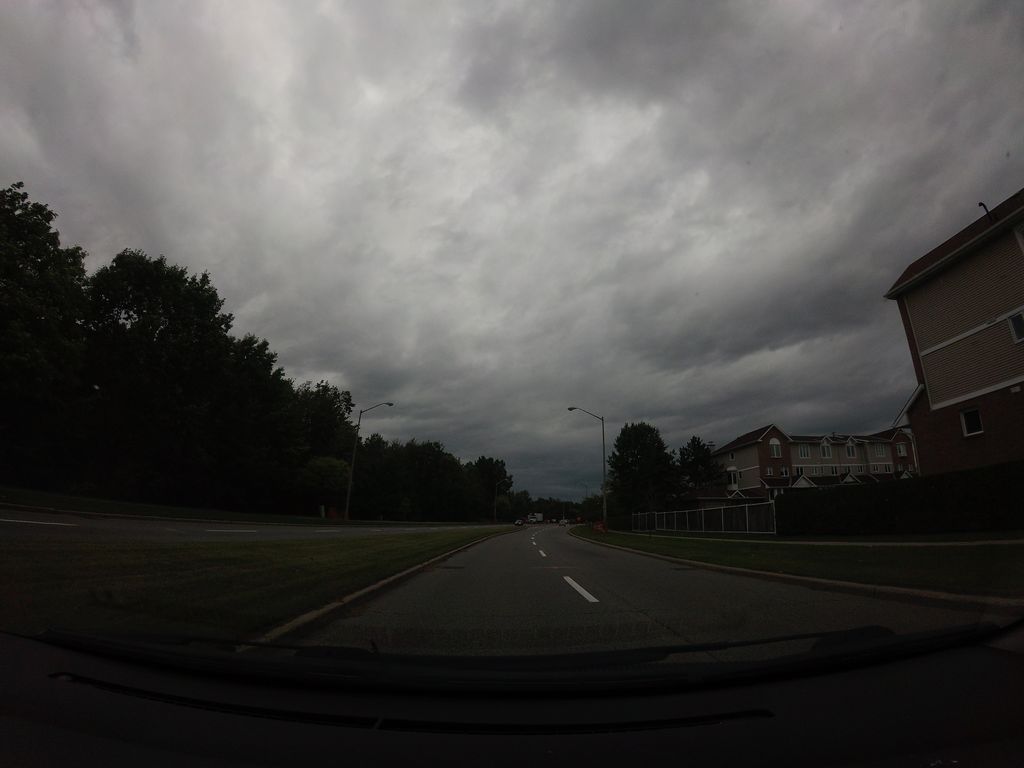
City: ottawa-gatineau